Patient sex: M
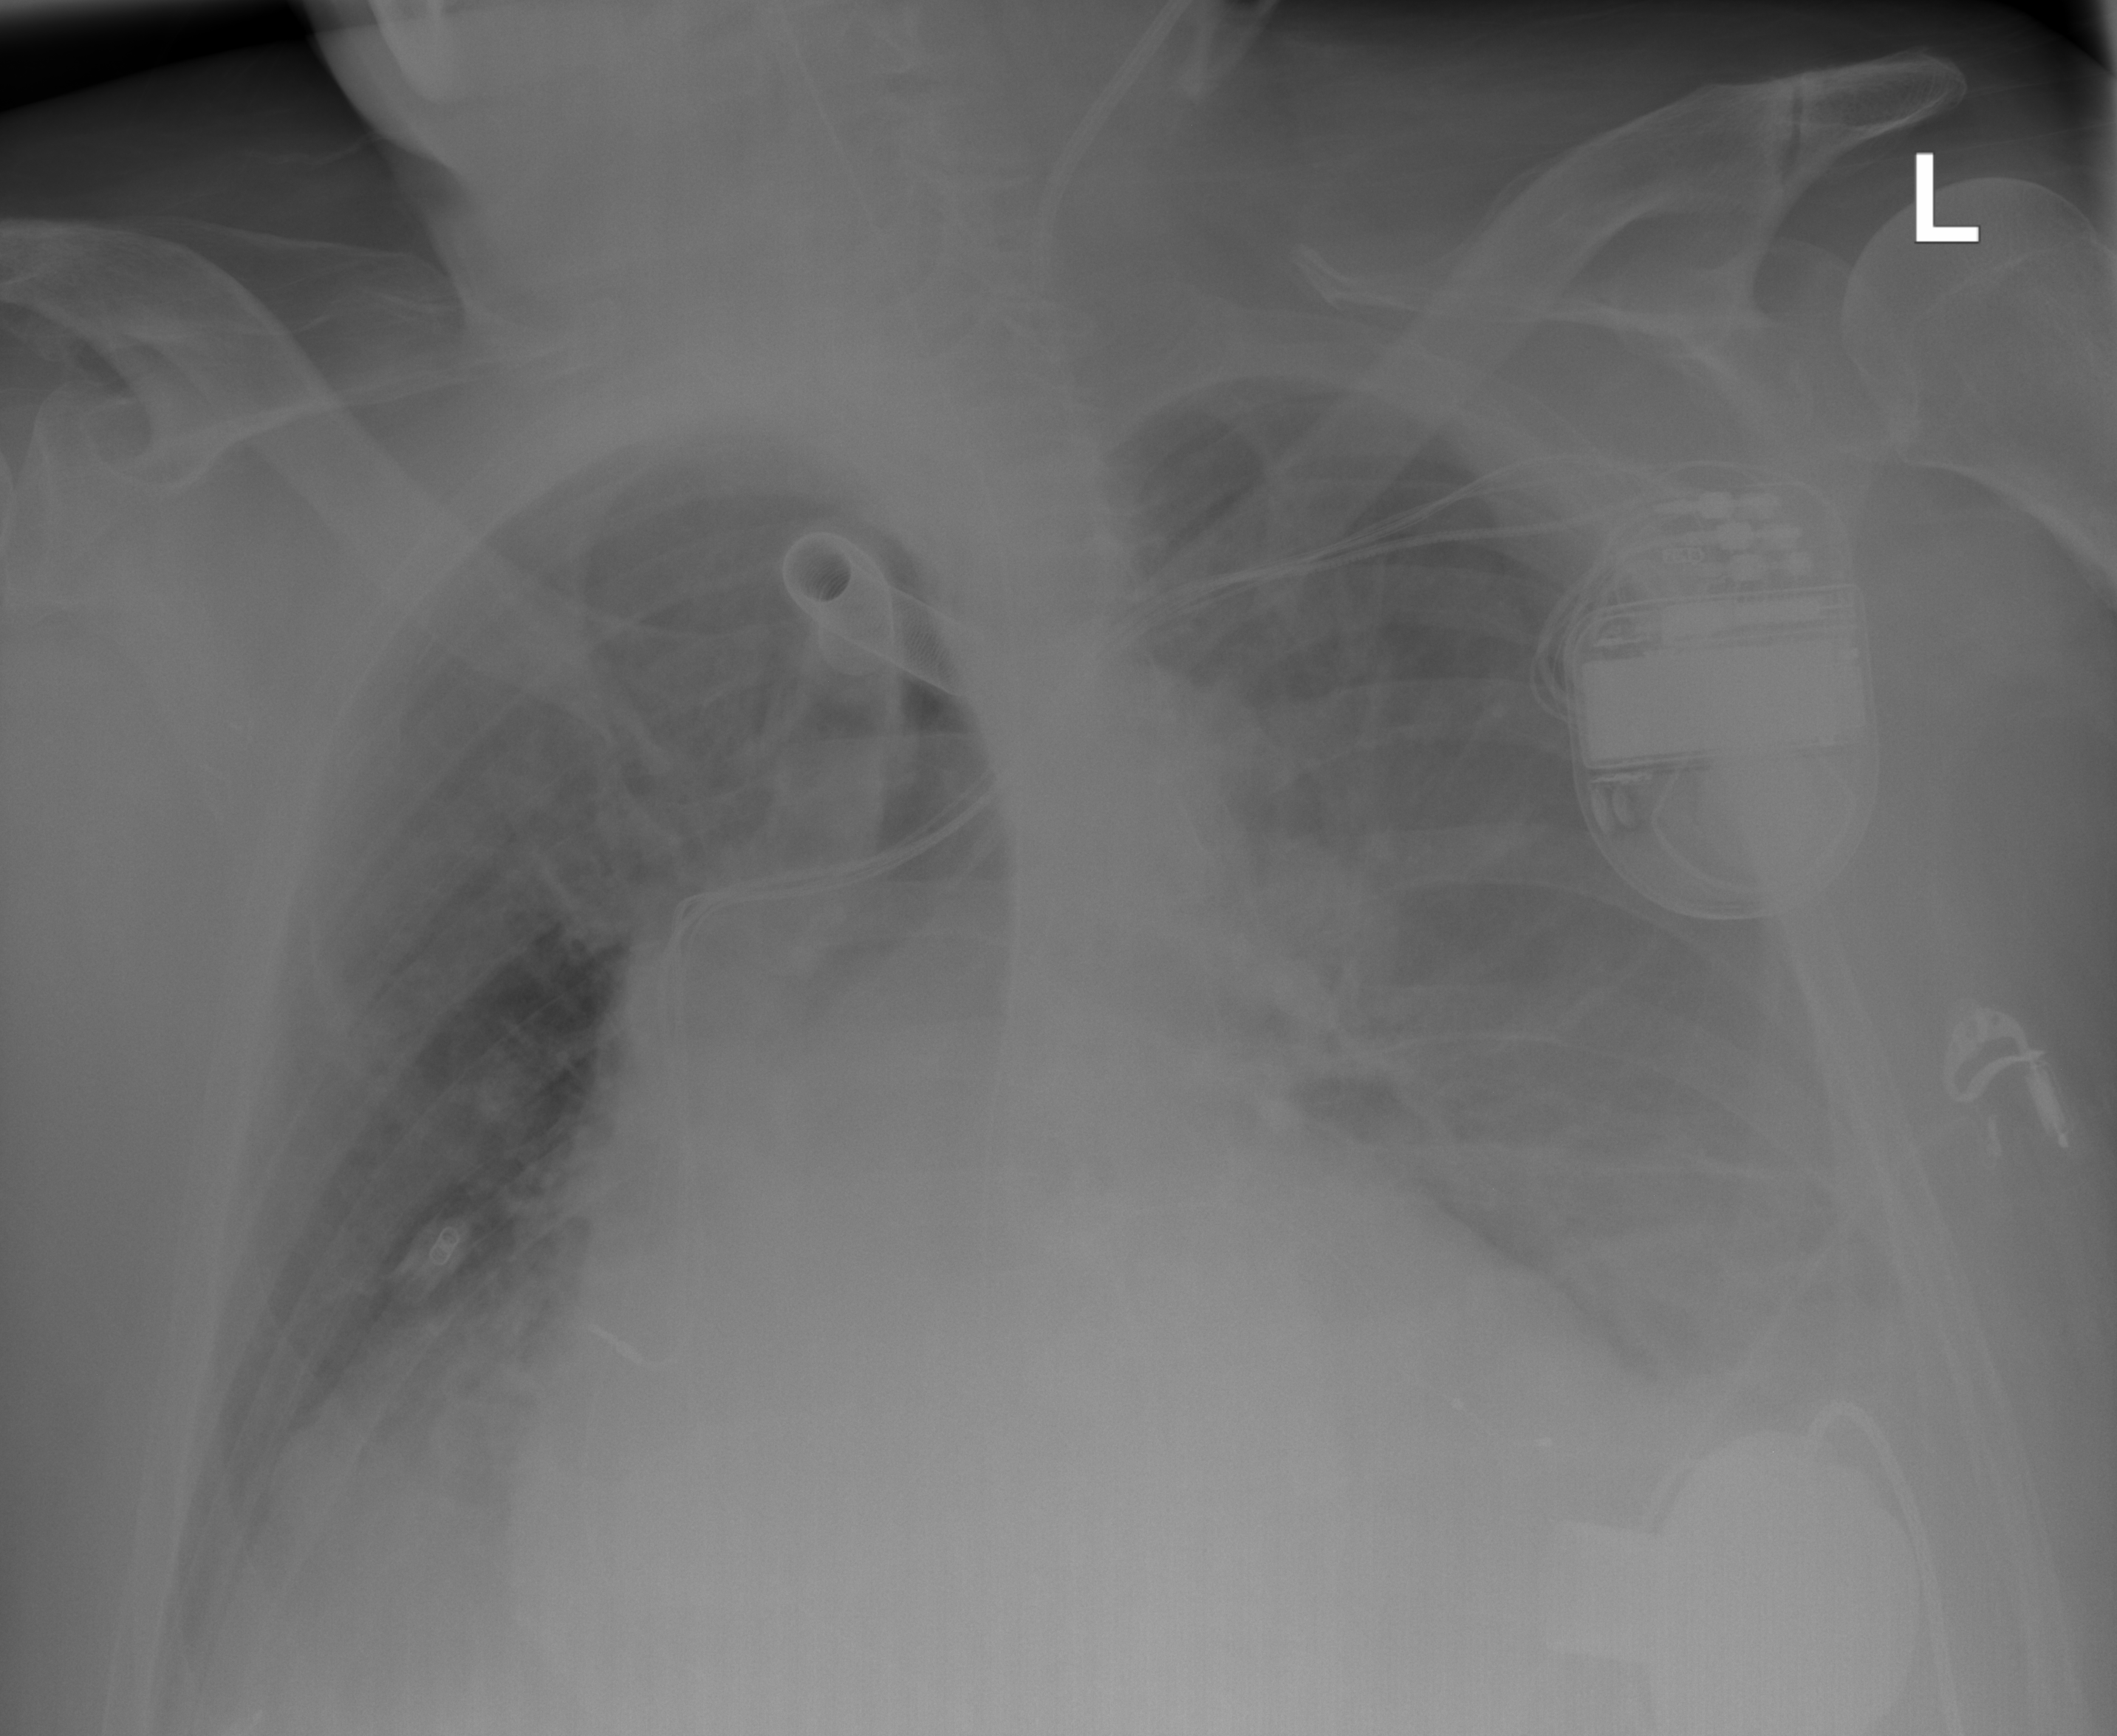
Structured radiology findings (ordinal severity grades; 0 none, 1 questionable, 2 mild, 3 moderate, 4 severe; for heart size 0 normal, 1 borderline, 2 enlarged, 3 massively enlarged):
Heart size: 3
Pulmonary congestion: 2
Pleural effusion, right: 2
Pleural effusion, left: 2
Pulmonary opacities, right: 2
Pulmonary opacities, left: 2
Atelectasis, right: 2
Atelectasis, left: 2